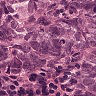
Metastatic tissue present: yes